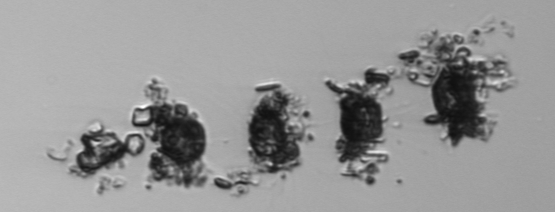
Label: Thalassiosira_TAG_external_detritus